Question: I need to restructure loads of xmls. the prefer way of doing is Linq with XDocument .. but I am welcome to any suggesting you may have. Thanks a lot.
I scratched a picture .. I hope it is enough to explain what I wanna do.

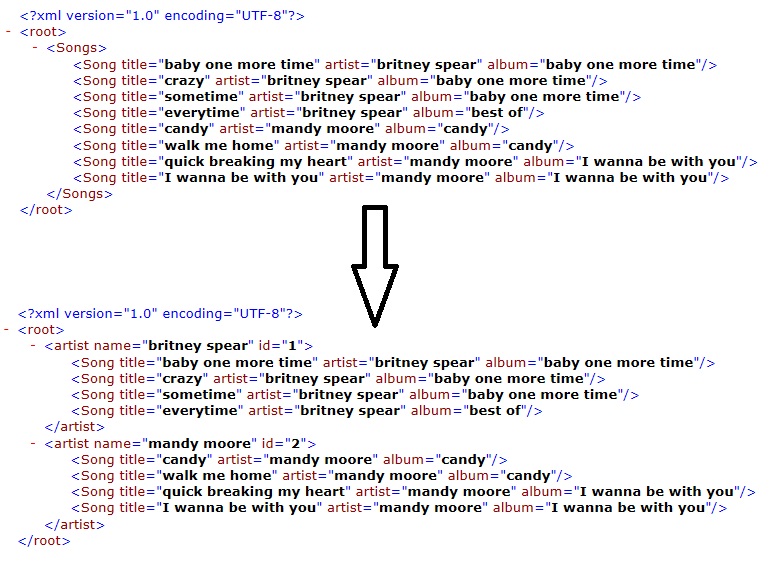
Answer: Sounds like you want:
'''
var original = XDocument.Load(...);
var replacement = new XDocument(
new XElement("root",
original.Descendants("Song")
.GroupBy(x => (string) x.Attribute("artist"))
.Select((songsForArtist, index) => new XElement("artist",
new XAttribute("id", index + 1),
new XAttribute("name", songsForArtist.Key),
songsForArtist)));
'''